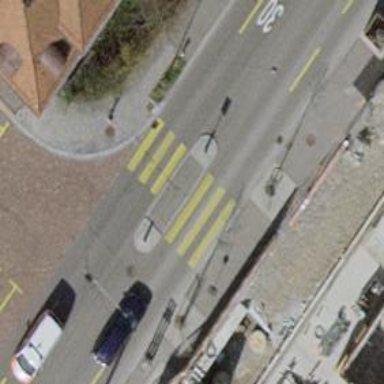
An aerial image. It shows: Uncontrolled zebra crossing with central island.